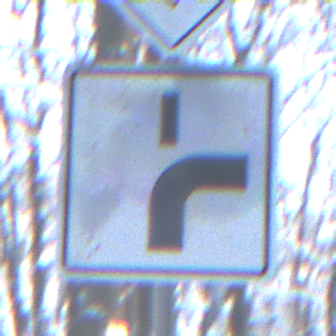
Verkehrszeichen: VerlaufVorfahrtsstrasse8
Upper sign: Vorfahrtsstrasse
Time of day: MorningAfternoon
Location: Outdoor (Nature)
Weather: Clear
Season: Winter
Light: Natural